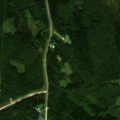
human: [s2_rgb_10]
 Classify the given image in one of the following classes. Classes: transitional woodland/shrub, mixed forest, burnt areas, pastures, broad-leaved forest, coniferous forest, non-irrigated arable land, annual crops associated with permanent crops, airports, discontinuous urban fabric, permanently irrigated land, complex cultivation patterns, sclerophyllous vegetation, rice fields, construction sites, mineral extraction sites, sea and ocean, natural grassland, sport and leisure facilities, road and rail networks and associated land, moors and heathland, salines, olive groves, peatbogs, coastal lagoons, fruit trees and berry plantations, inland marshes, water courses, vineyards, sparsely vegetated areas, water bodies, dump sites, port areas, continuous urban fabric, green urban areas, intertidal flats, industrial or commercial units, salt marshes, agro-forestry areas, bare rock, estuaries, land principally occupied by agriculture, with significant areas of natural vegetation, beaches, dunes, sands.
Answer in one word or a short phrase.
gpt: coniferous forest, mixed forest